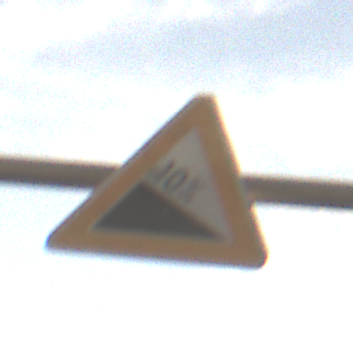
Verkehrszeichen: Gefaelle10
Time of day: SunriseSunset
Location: Outdoor (Nature)
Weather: PartlyCloudy
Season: NotSpecified
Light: Natural